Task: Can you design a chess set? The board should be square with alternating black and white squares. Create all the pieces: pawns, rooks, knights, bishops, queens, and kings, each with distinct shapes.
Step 609:
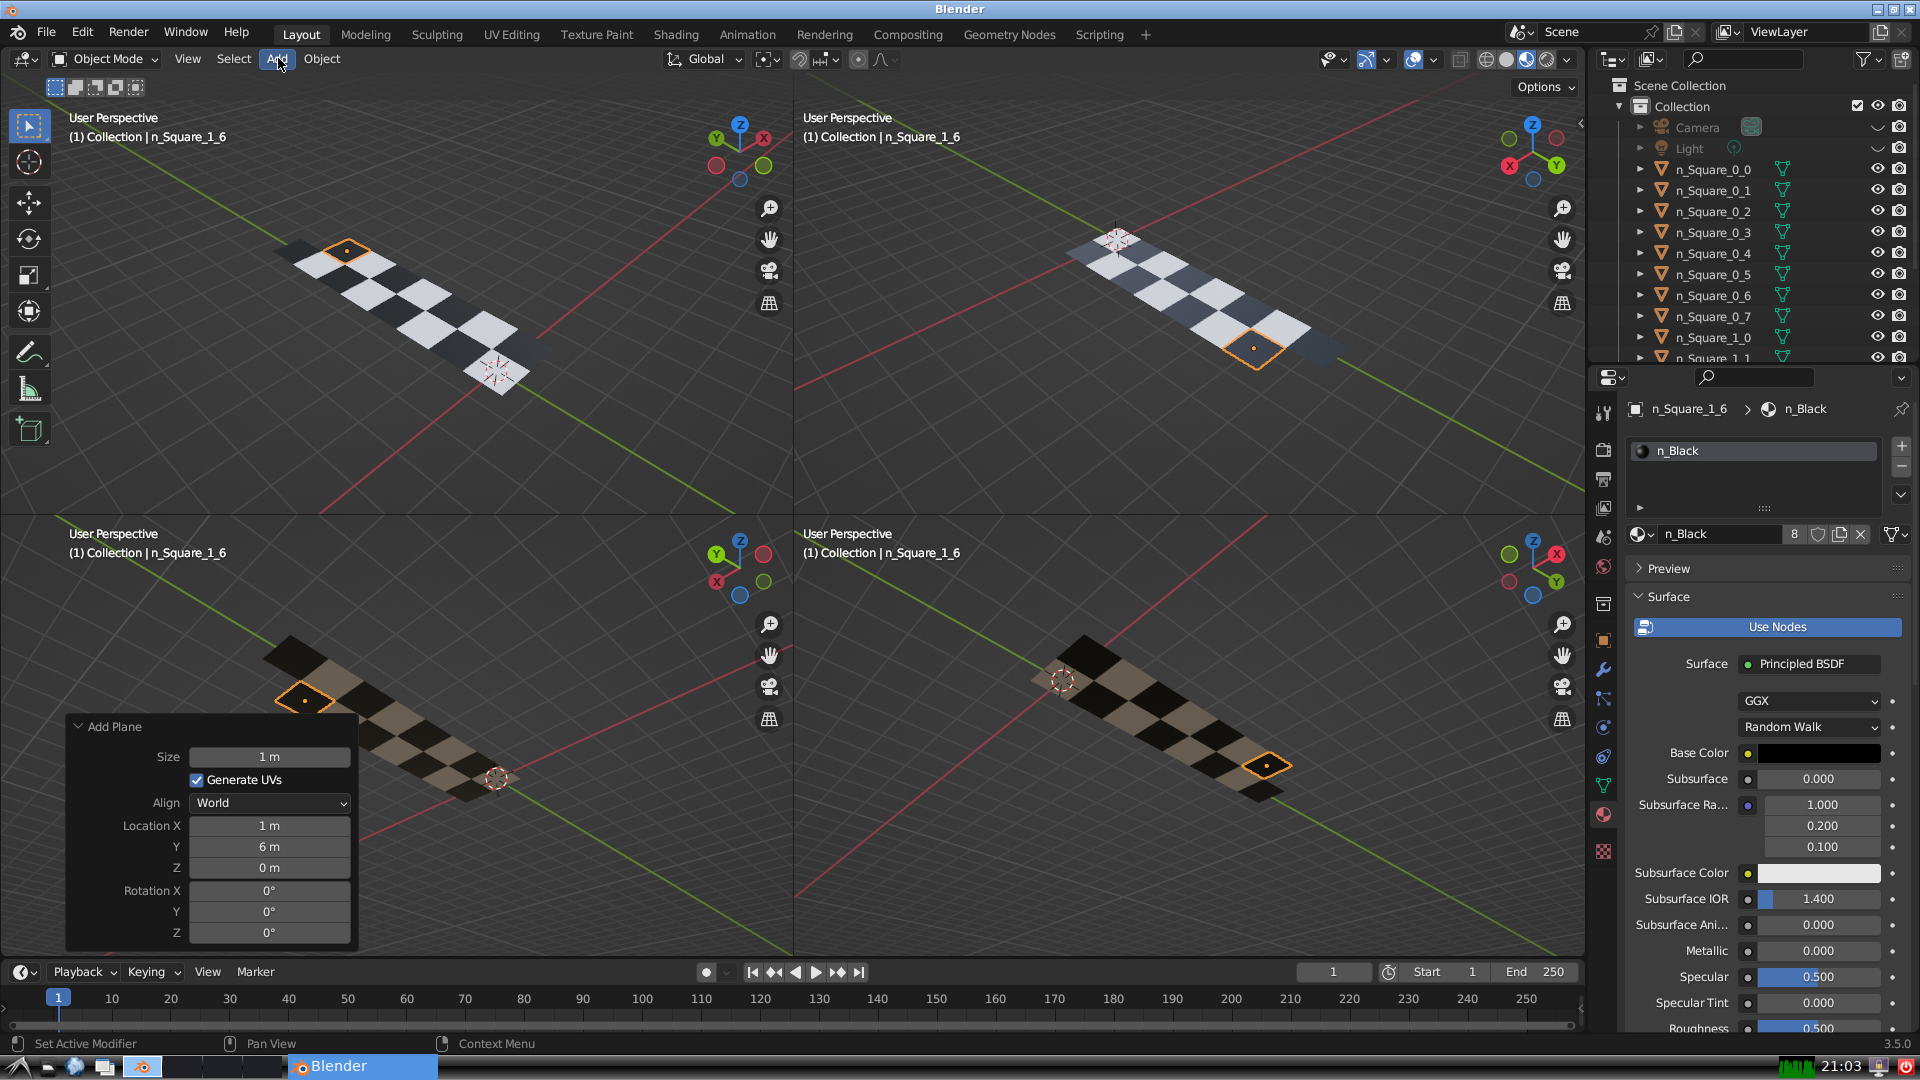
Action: click: no